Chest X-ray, PA view. Patient: 63 years old, sex M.
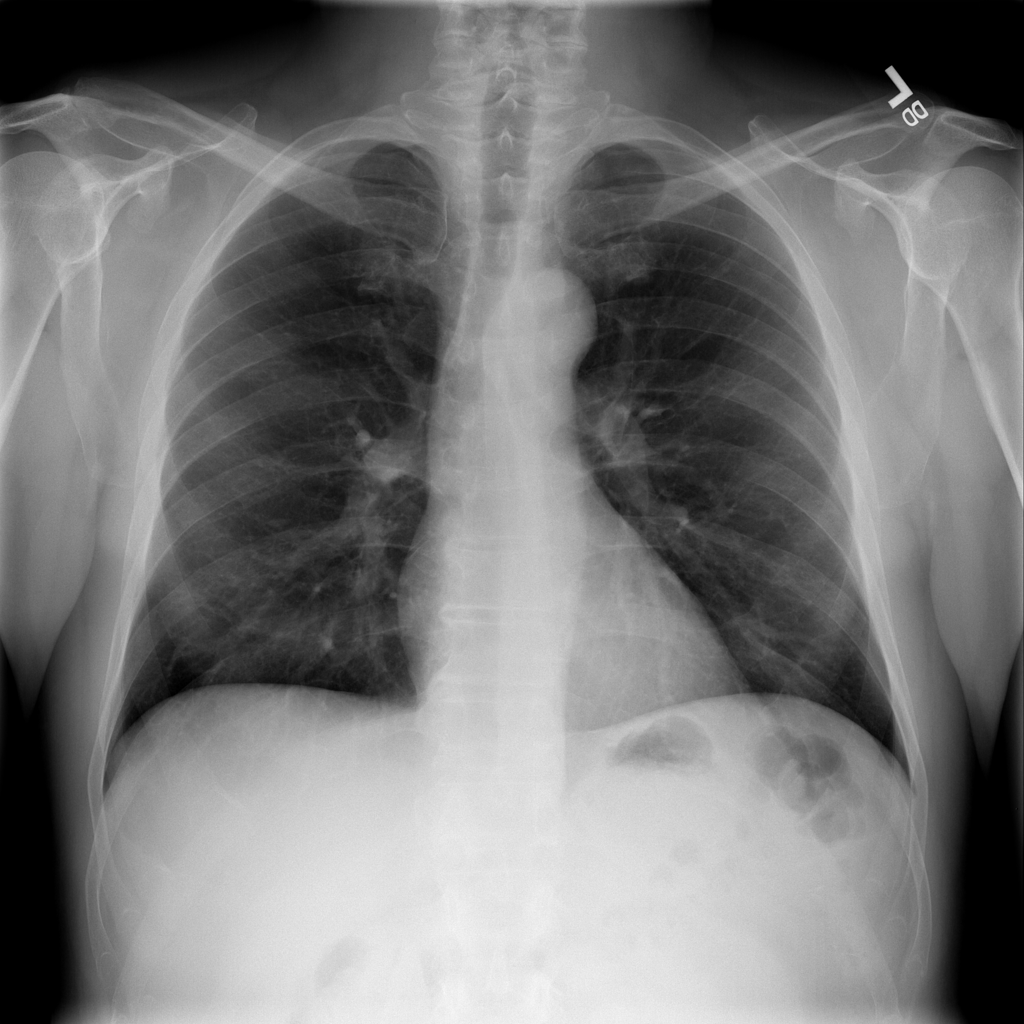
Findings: No Finding